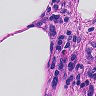
Metastatic tissue present: no